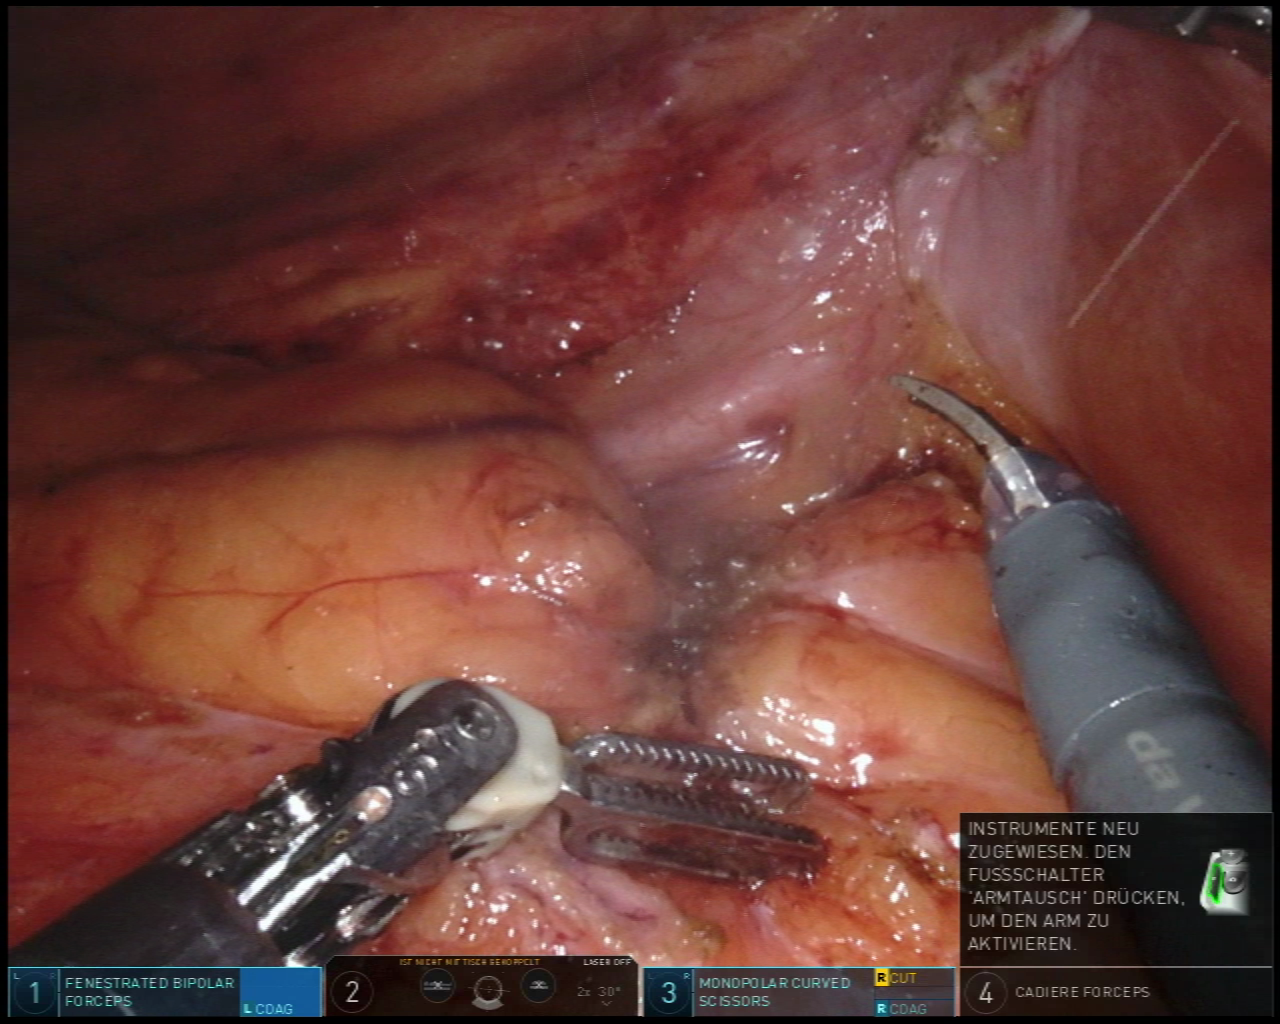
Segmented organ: ureter
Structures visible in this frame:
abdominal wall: yes
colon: no
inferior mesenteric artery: no
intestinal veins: no
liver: no
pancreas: no
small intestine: no
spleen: no
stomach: no
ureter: yes
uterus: no
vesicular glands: no